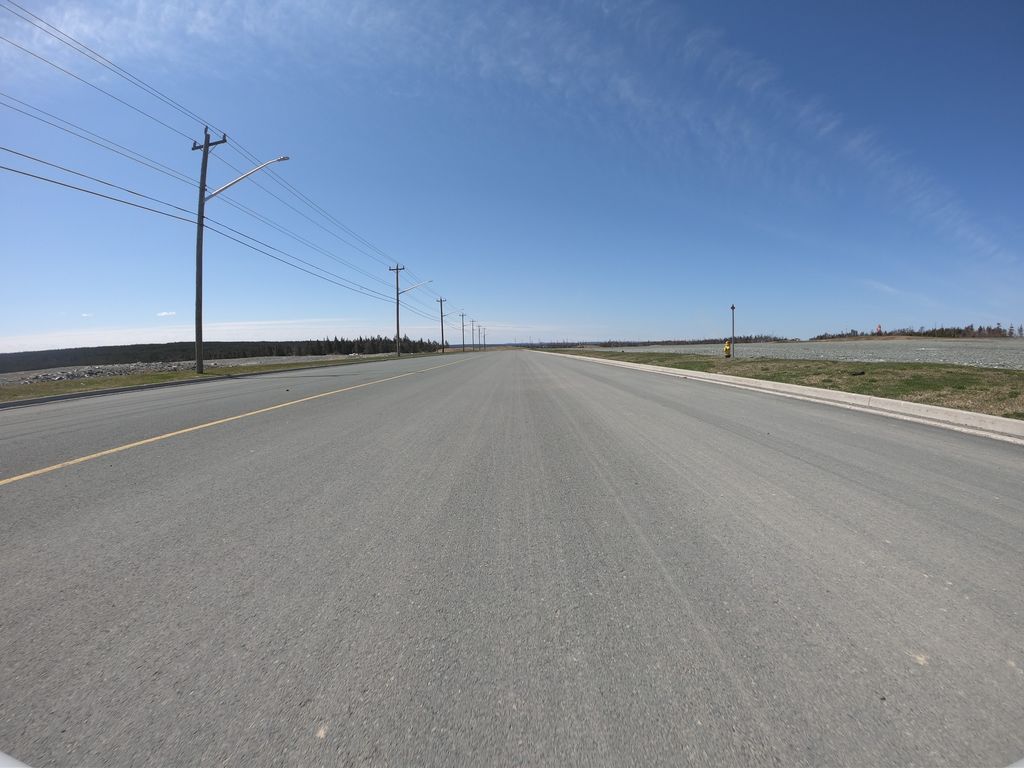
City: st_johns